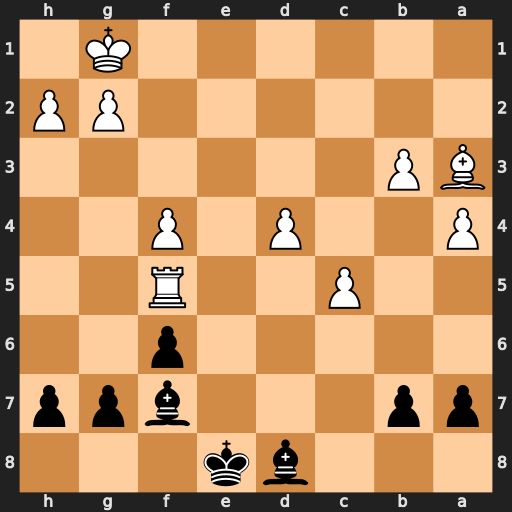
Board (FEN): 3bk3/pp3bpp/5p2/2P2R2/P2P1P2/BP6/6PP/6K1
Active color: b
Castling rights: -
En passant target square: -
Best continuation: g6 c6 gxf5 cxb7 Bc7